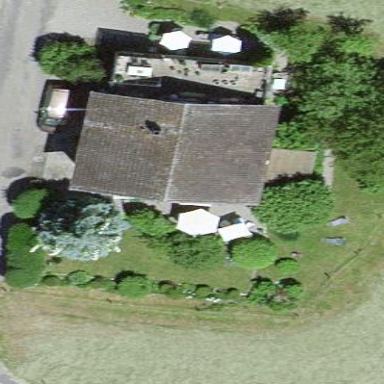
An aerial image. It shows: Simple house.